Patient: sex M, age 35
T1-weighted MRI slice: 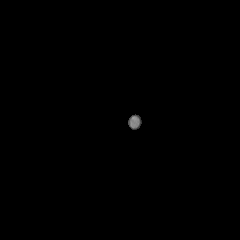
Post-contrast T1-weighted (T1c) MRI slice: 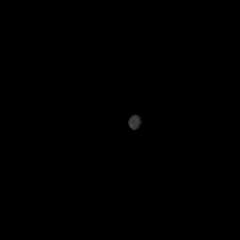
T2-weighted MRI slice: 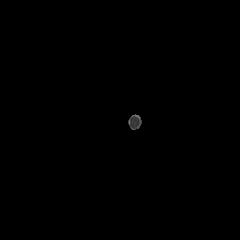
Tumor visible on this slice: no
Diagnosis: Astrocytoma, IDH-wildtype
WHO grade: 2